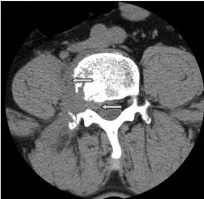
Intraspinal soft tissue mass.
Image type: radiology (ct)